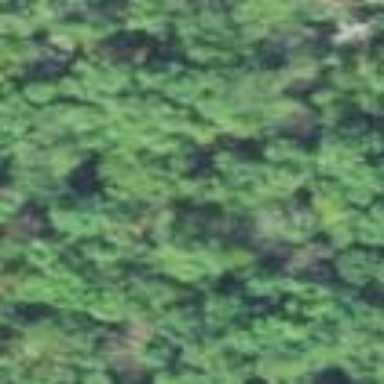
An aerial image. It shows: Woodland with needle-leaved trees.